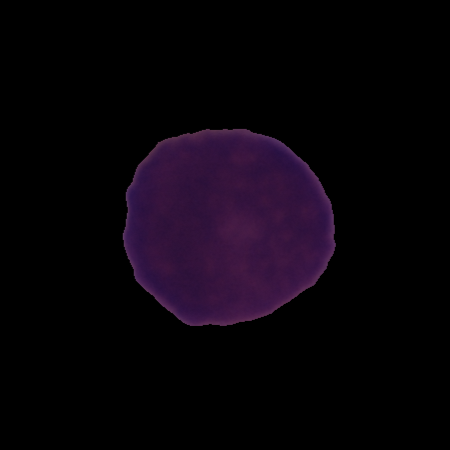
Label: cancer